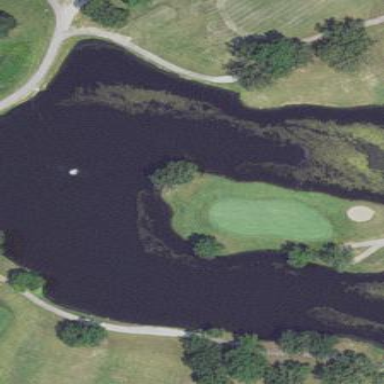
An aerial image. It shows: Water hazard in golf course. The hazard is natural water feature.